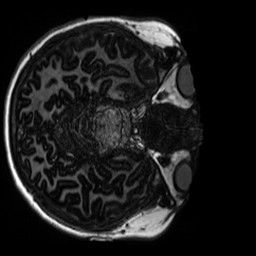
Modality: MP2RAGE
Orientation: axial
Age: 10
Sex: female
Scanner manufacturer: siemens
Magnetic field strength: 3 T
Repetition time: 4 s
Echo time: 0.00303 s